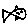
Label: fish